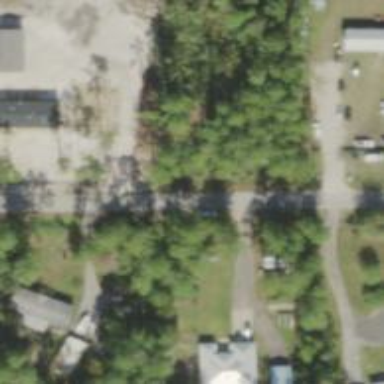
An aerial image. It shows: Driveway leading to service road.